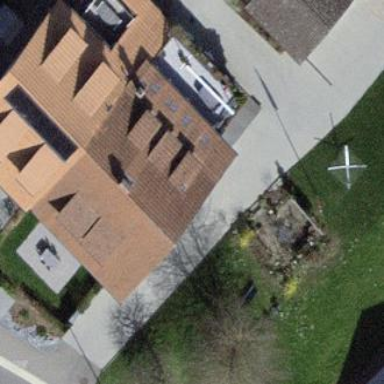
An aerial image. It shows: Semidetached house.